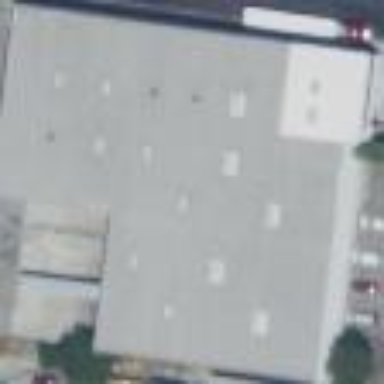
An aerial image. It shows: Warehouse building.